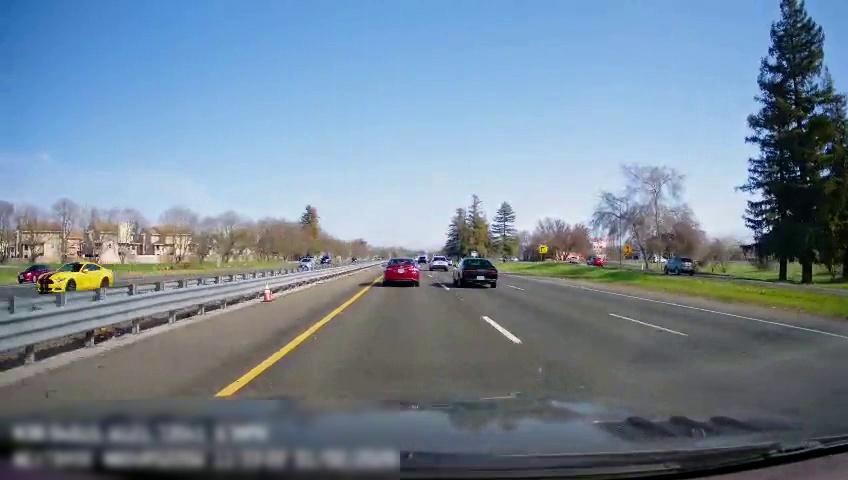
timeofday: Day
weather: Sunny
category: Drivable Space
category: Drivable Space
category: Vehicles | Car
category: Vehicles | Car
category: Vehicles | SUV
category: Vehicles | Car
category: Vehicles | Car
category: Vehicles | Car
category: Vehicles | SUV
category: Lanes | Current Lane
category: Lanes | Current Lane
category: Lanes | Alternate Lane
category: Lanes | Alternate Lane
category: Traffic | Signs